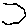
Label: hexagon